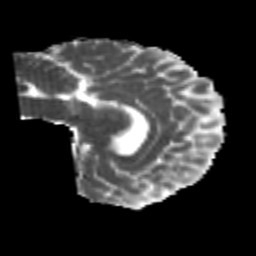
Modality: MD
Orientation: sagittal
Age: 20
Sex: female
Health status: healthy
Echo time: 0.074 s